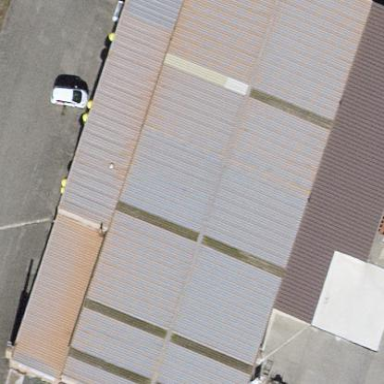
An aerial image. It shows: Industrial building.